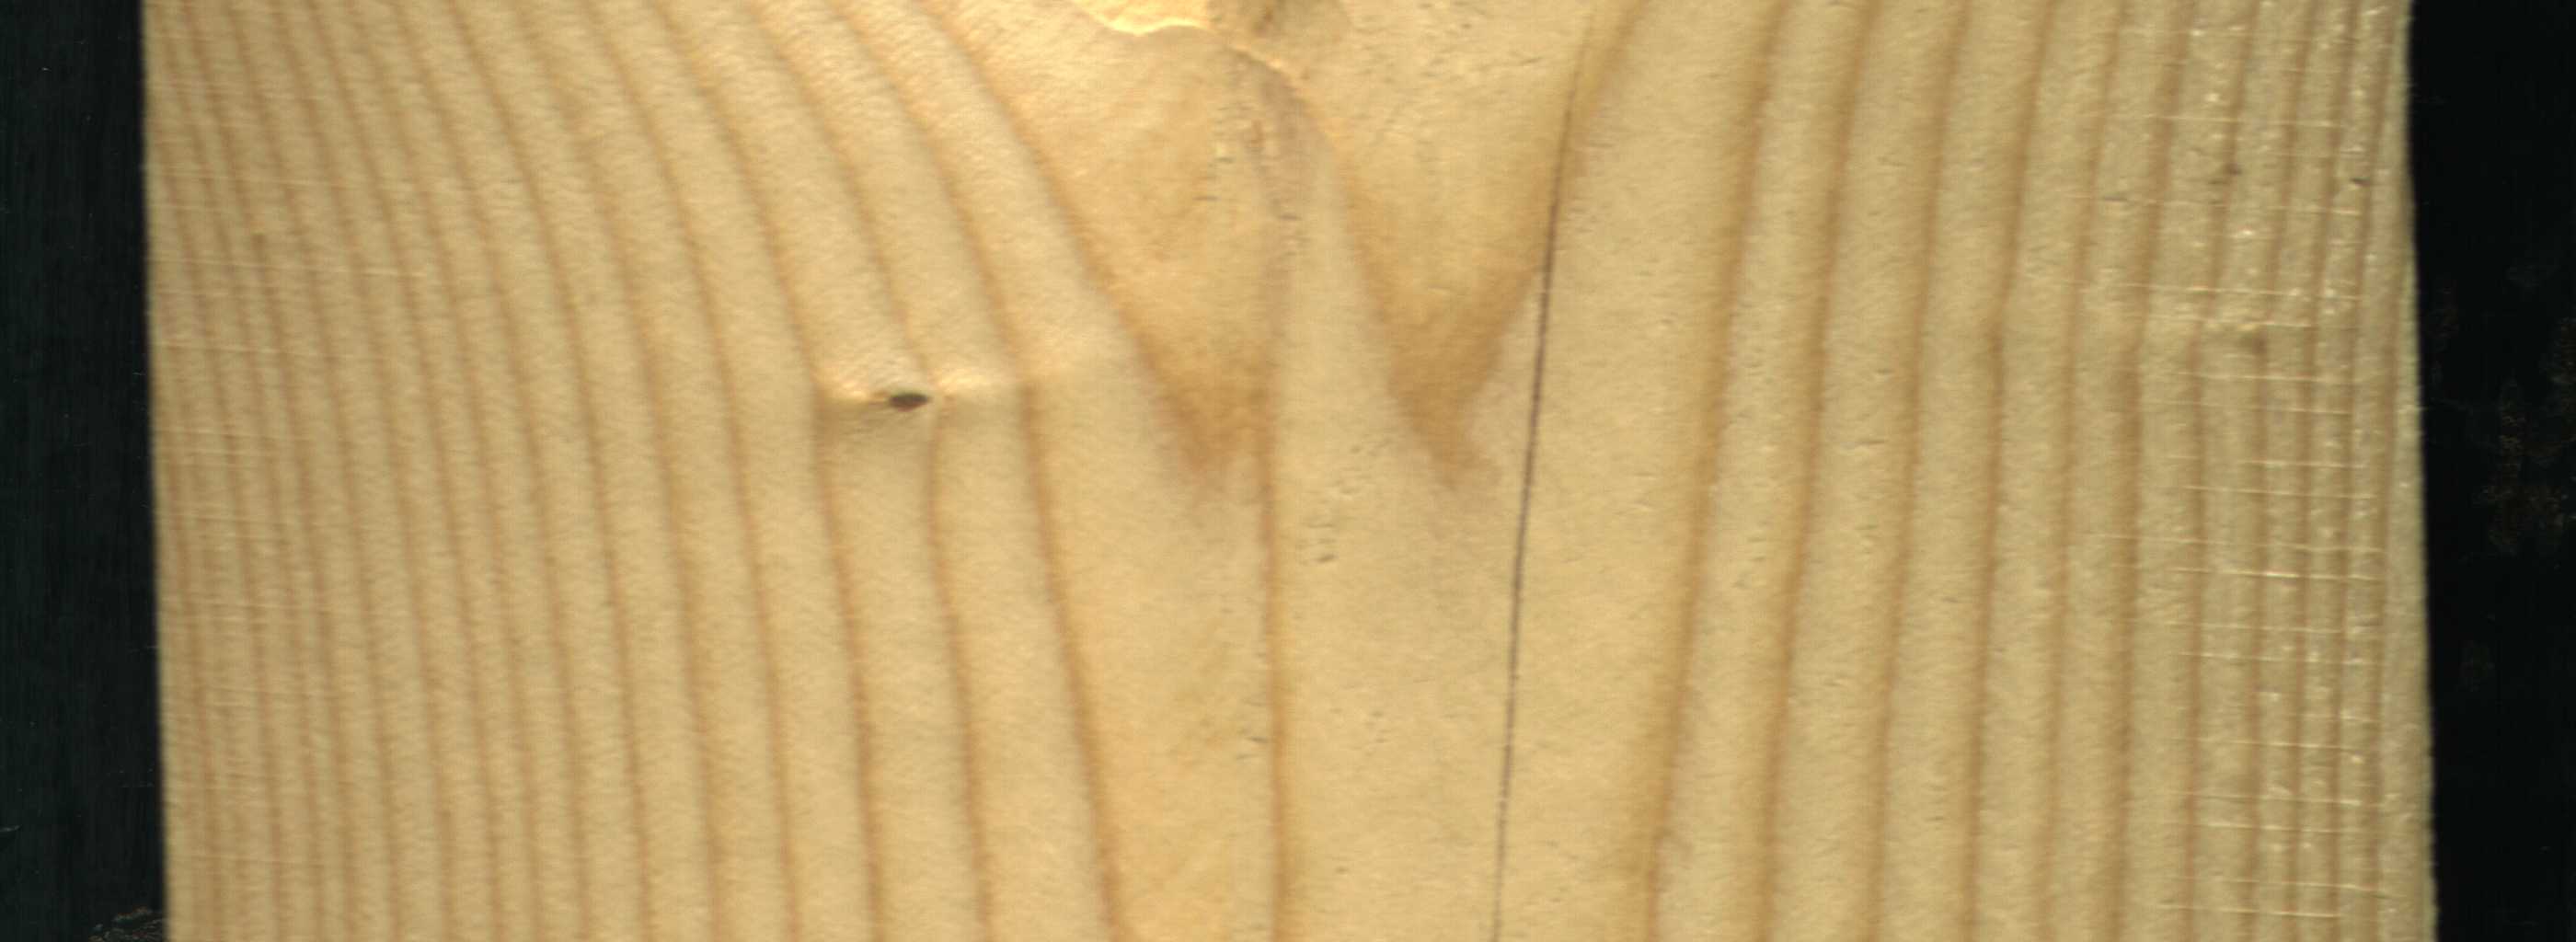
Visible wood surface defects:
Crack
Live_Knot